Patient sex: M
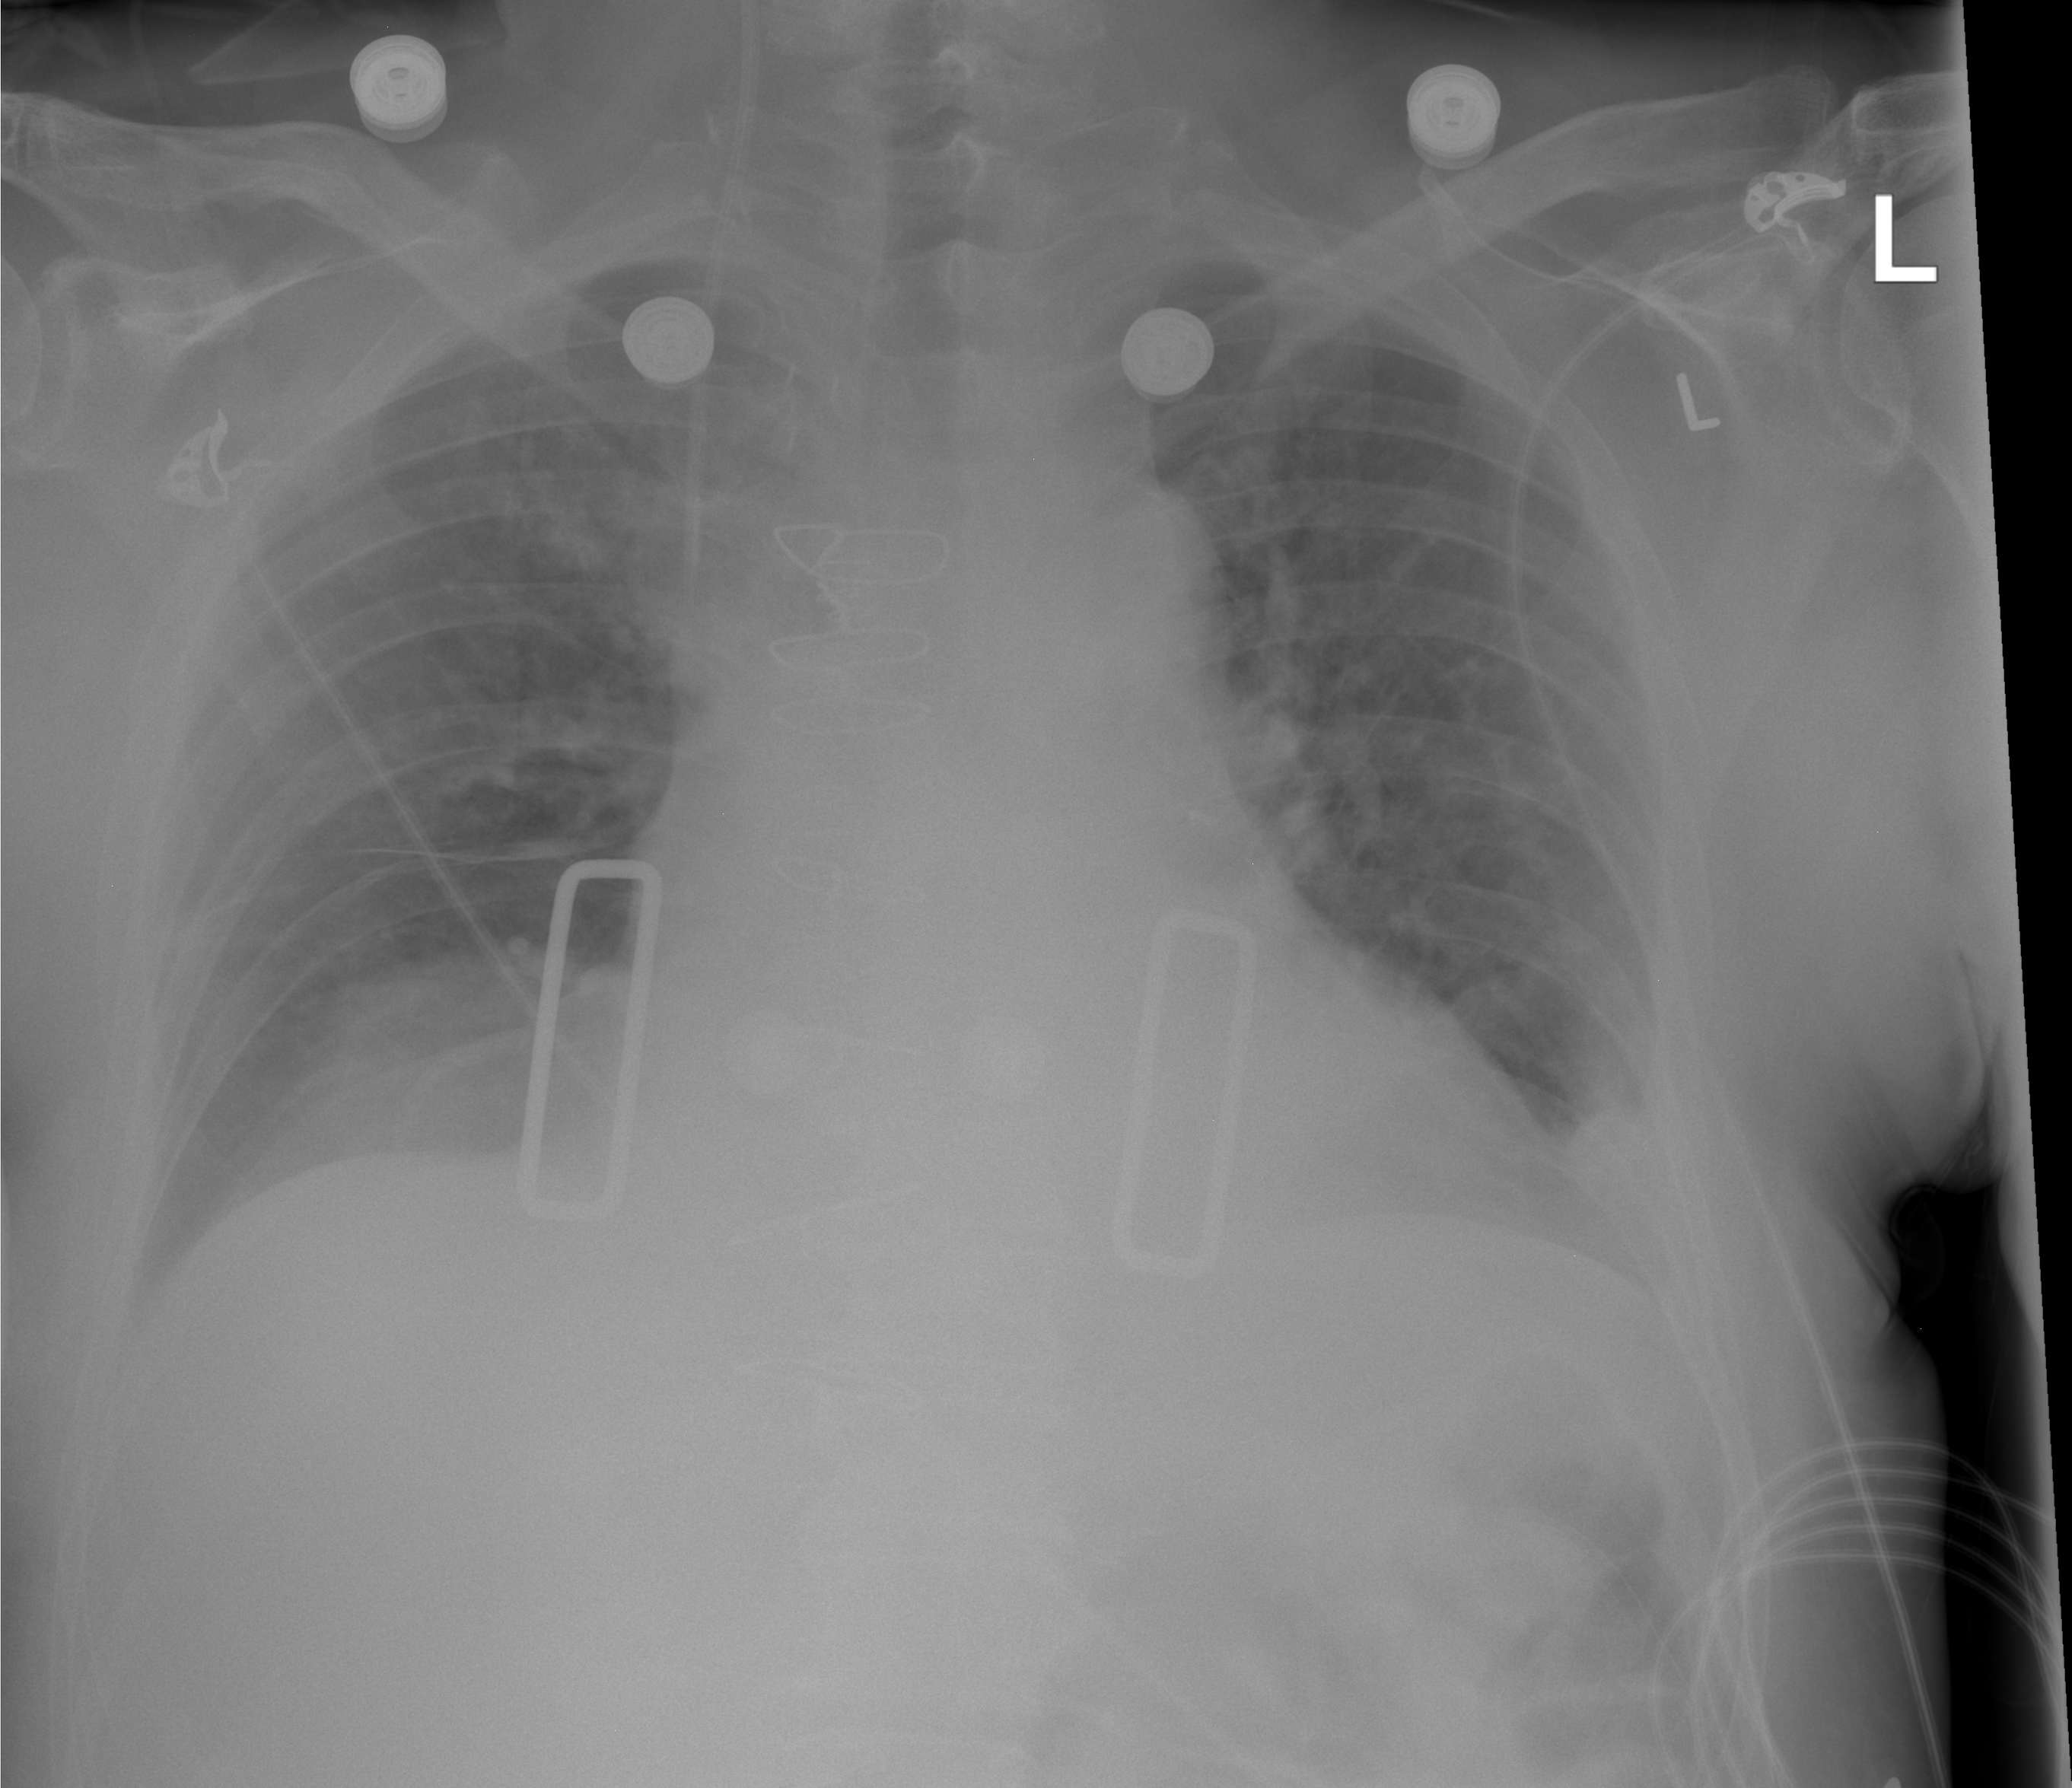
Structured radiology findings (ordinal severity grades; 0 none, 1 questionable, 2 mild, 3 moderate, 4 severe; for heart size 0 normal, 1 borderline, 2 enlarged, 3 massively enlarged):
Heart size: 0
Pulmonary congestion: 0
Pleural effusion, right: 0
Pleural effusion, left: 1
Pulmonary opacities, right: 0
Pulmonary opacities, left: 0
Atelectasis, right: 0
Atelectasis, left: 1